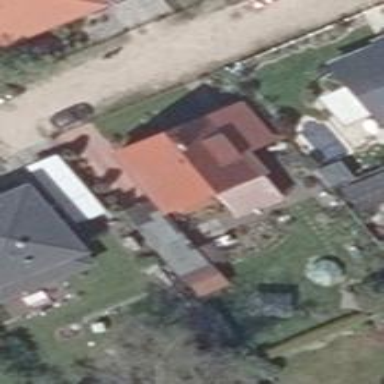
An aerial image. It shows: Detached building.